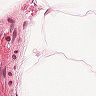
Metastatic tissue present: no